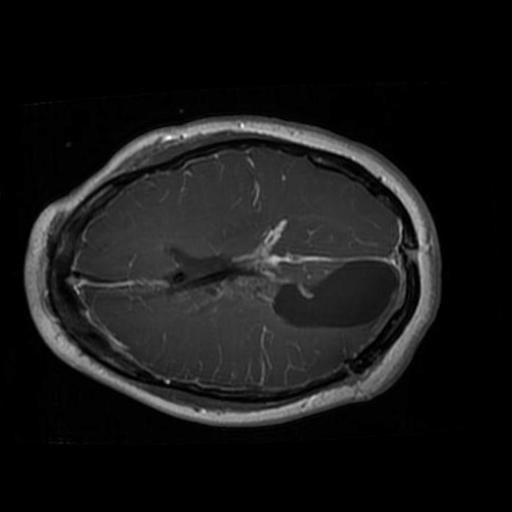
Label: brain_glioma